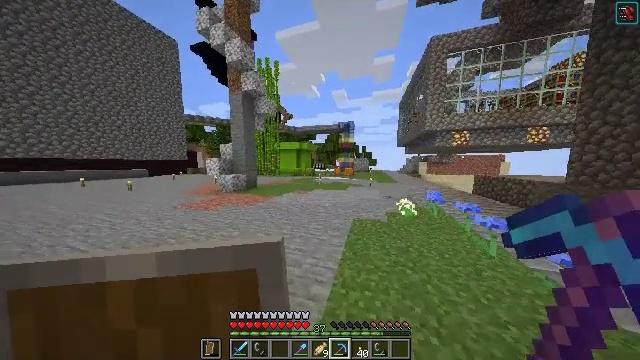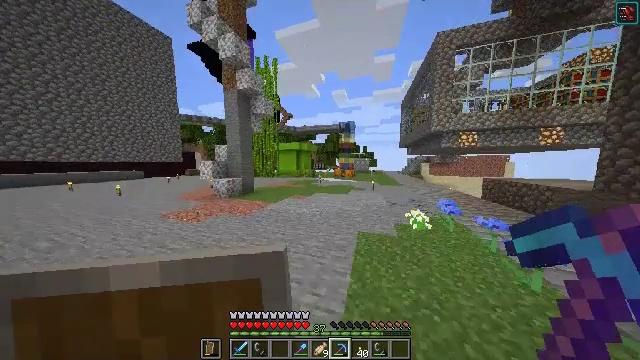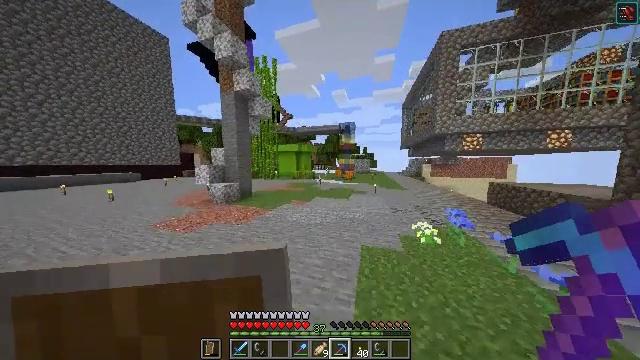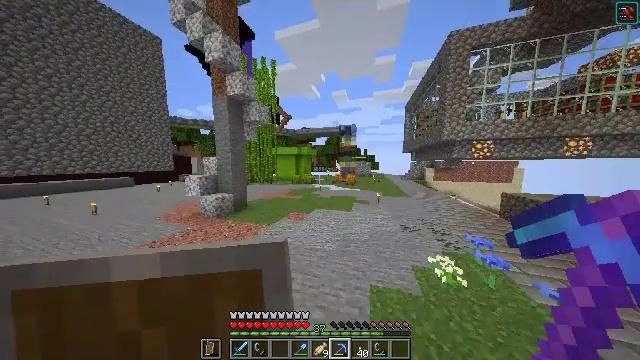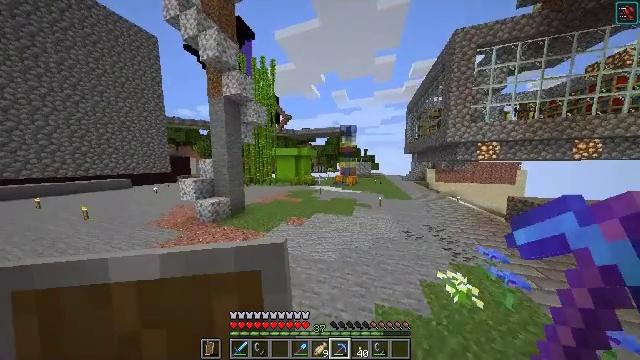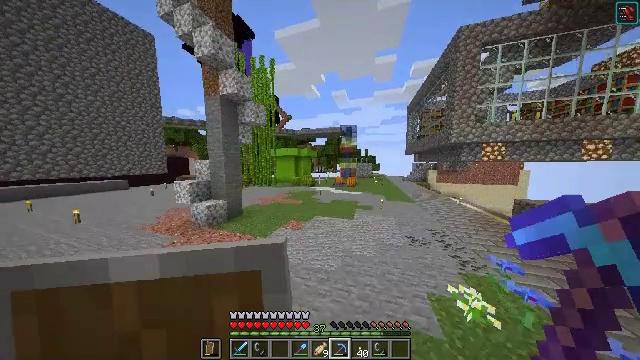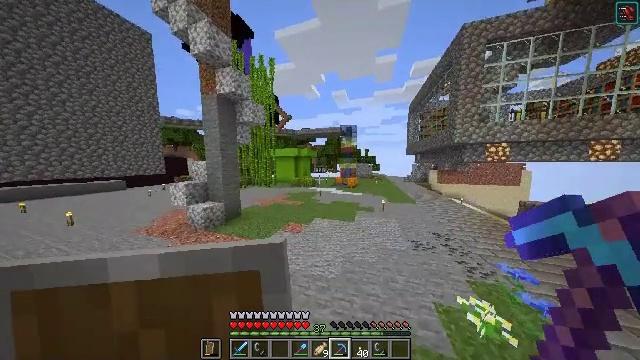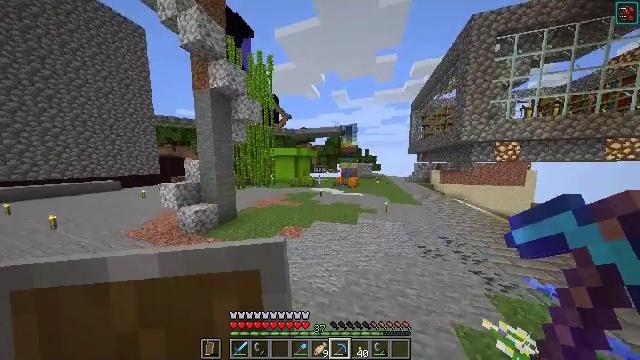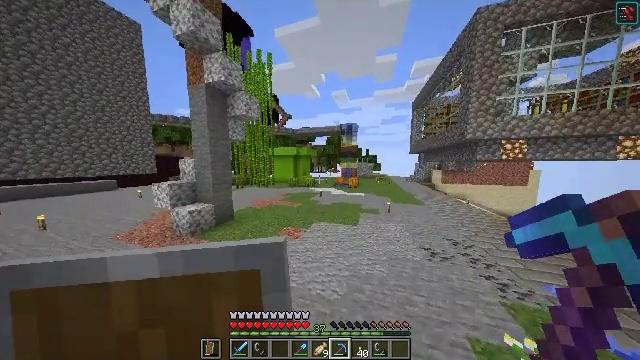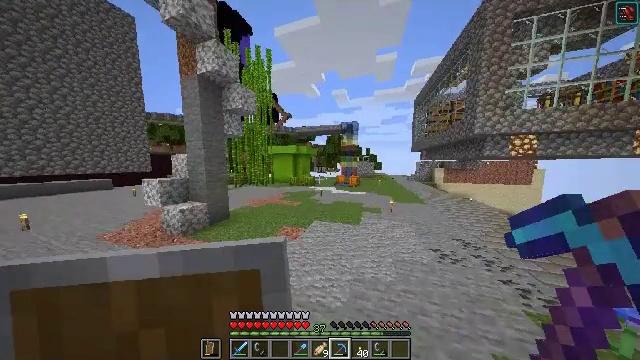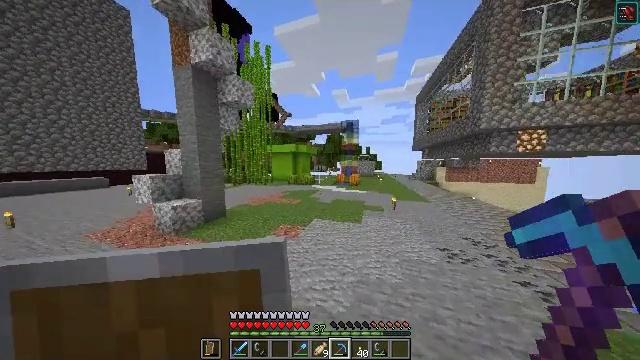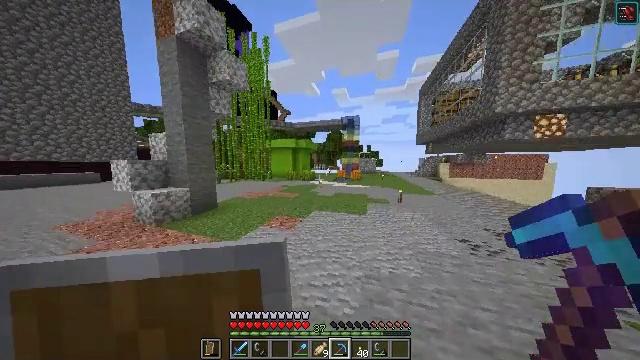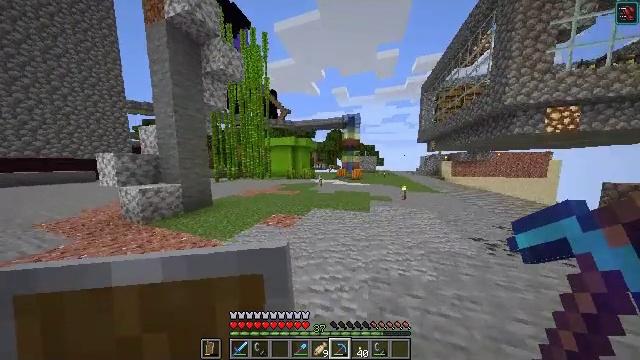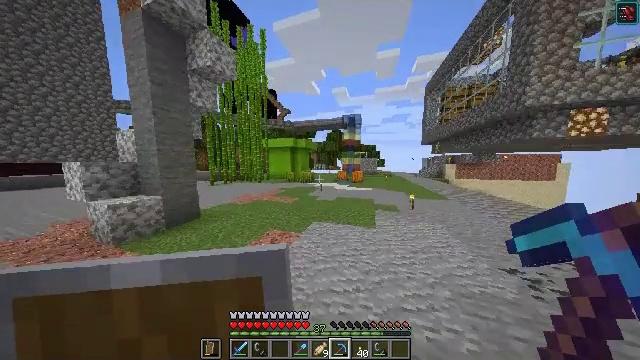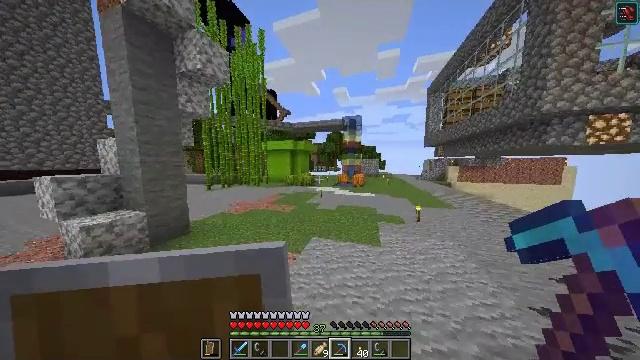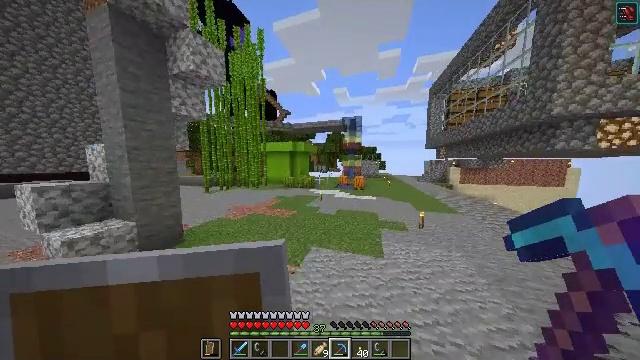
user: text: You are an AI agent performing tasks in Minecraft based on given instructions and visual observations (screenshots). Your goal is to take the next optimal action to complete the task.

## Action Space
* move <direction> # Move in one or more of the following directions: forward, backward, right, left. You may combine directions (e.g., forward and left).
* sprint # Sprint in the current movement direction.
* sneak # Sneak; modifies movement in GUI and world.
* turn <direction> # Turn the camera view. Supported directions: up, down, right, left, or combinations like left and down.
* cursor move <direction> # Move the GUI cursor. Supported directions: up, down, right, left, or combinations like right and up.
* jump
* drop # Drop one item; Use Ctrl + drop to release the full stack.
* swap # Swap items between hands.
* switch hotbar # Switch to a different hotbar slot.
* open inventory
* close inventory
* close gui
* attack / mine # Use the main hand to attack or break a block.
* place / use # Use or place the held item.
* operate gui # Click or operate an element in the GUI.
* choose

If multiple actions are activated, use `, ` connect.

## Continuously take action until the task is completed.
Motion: motion action
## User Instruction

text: Collect crimson fungus as a resource.
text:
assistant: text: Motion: move forward, jump
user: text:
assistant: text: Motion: move forward, jump
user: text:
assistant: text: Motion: move forward, jump
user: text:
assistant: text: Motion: move forward, jump
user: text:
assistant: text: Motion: move forward, jump
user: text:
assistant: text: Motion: move forward, jump
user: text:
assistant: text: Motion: move forward, jump
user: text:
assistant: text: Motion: move forward, jump
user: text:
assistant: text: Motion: move forward, jump
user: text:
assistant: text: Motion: move forward, jump
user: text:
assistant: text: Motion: move forward, jump
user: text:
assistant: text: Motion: move forward, jump
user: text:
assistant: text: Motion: move forward, jump
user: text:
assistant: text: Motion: move forward, jump
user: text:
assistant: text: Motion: move forward, jump
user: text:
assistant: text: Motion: move forward, jump
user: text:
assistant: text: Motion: move forward, jump
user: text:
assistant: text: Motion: move forward, jump
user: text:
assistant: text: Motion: move forward, jump
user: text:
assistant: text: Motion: move forward, jump
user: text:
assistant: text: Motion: move forward, jump
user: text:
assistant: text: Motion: move forward, jump
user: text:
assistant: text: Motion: move forward, jump
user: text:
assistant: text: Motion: move forward, jump
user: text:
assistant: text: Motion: move forward, jump
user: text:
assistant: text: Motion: move forward, jump
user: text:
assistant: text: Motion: move forward, jump
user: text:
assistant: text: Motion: move forward, jump
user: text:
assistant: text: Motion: move forward, jump
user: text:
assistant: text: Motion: move forward, jump